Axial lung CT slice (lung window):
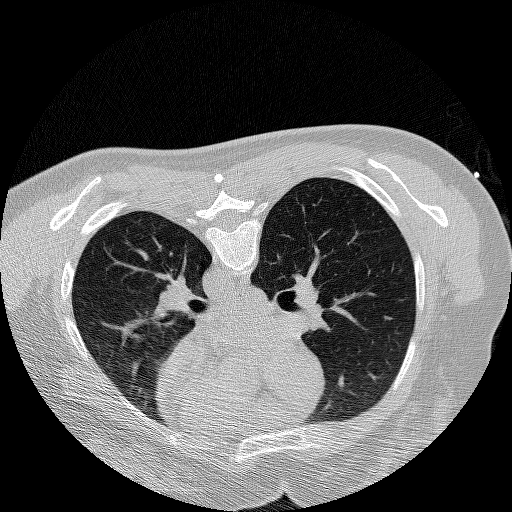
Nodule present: no